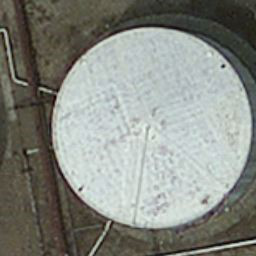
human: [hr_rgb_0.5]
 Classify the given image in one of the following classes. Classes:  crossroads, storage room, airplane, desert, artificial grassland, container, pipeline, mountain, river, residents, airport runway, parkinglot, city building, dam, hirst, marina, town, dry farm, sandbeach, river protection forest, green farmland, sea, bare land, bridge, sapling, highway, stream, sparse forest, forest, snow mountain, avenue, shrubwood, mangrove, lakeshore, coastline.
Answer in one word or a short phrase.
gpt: storage room